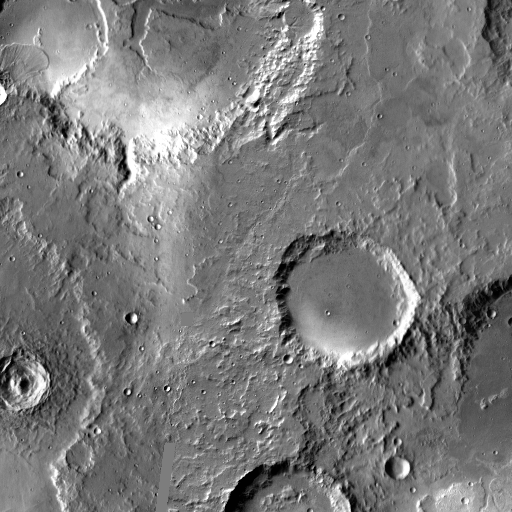
Crater classes present: Background, Other, Layered, Buried